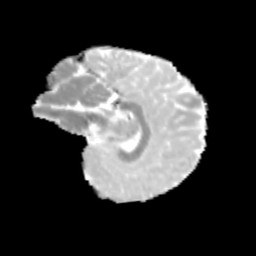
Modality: MD
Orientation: sagittal
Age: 11
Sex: female
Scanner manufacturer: siemens
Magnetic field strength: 3 T
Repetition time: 3.8 s
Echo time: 0.07 s